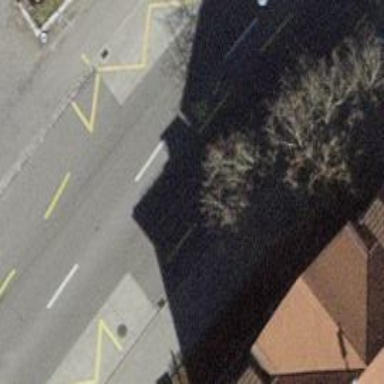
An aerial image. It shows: Trolleybus stop position for public transport.